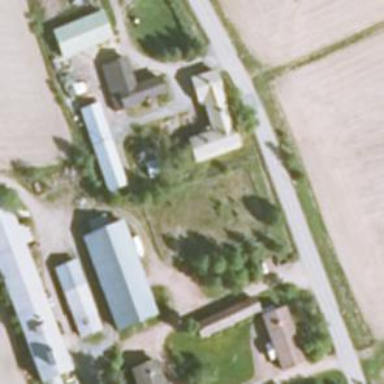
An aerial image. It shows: Farmyard area.